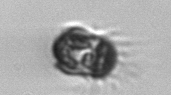
Label: Mesodinium